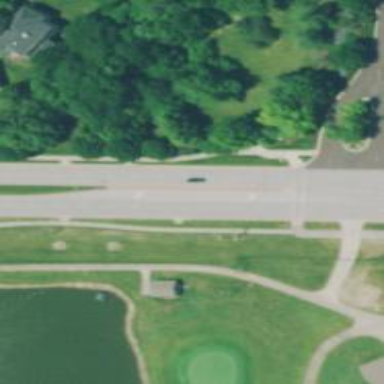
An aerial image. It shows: Road with left marking.